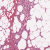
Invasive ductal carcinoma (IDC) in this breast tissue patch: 0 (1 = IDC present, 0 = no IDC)